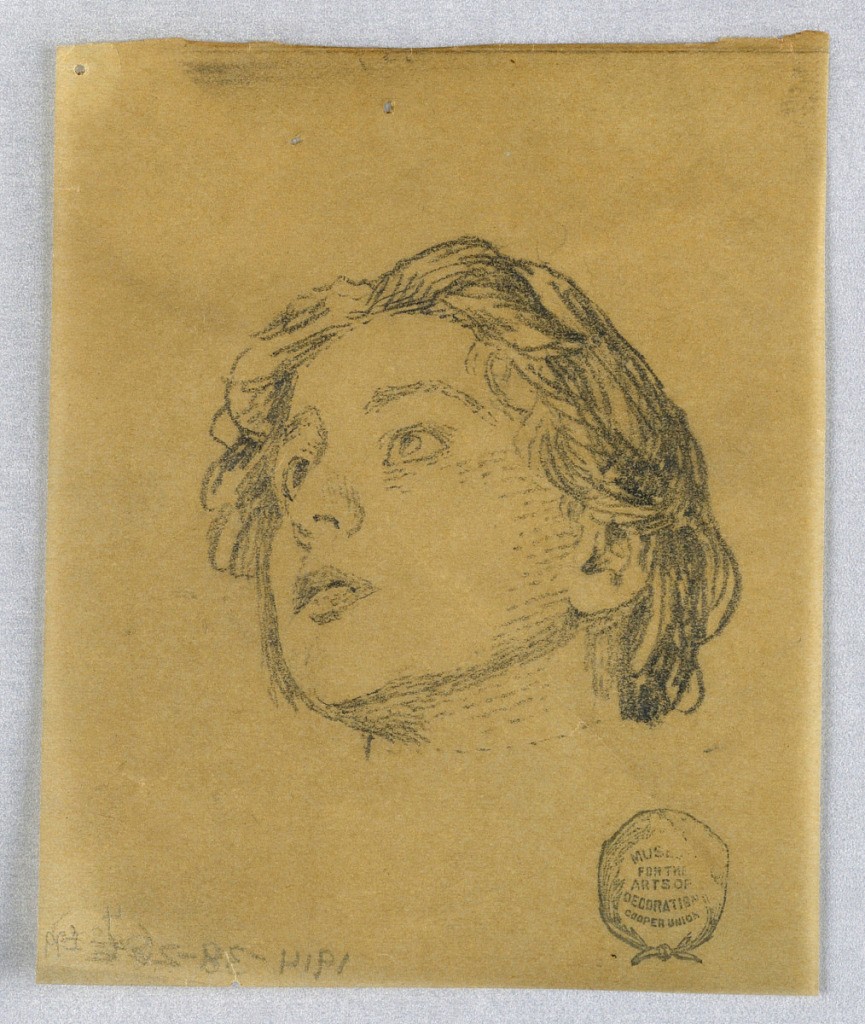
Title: Sketch of a Woman's Head
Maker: Francis Augustus Lathrop, American, 1849–1909
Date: ca. 1895
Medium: Graphite on tracing paper
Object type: Drawing
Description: Sketch of a woman's head, looking up and to the left.